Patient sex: M
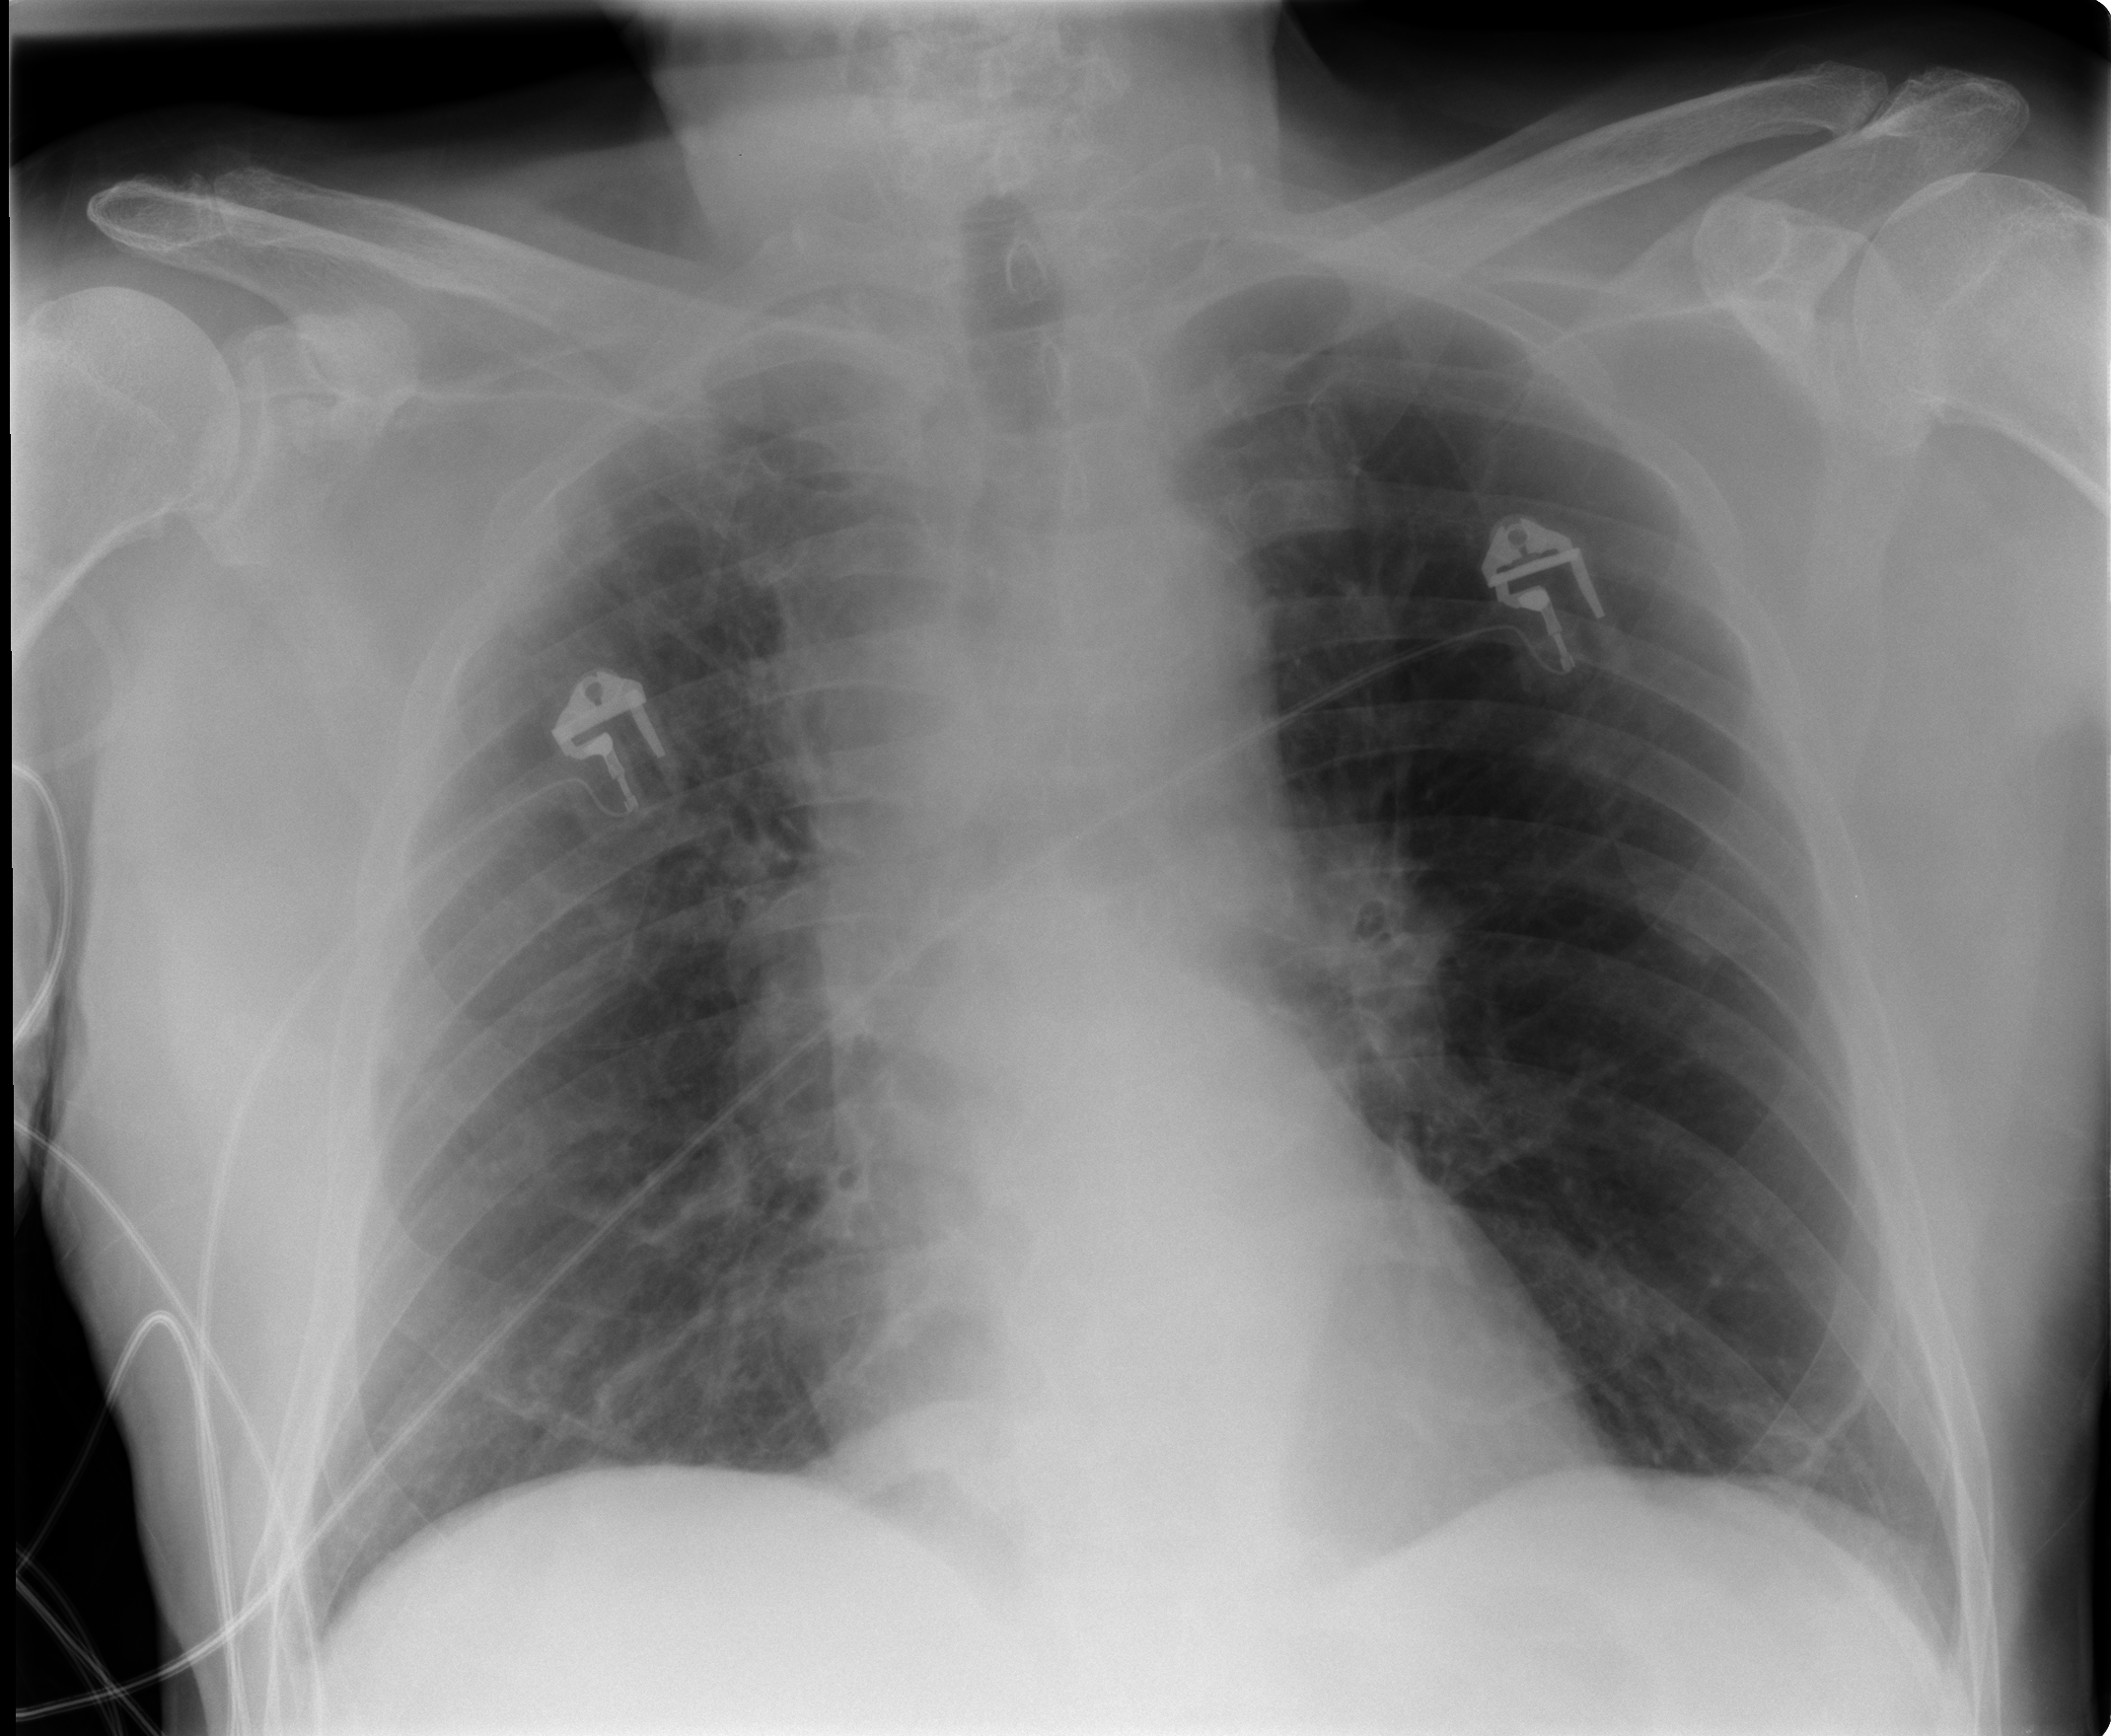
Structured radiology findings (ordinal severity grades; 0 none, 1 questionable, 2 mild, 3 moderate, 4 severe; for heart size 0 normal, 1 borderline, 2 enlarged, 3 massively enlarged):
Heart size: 0
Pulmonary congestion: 2
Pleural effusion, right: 0
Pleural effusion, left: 0
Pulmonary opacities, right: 1
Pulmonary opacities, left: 0
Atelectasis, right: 0
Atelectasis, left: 0